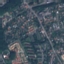
Land use / land cover class: Residential